Field crop: maize
Growth stage: 1
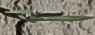
Species: sorghum